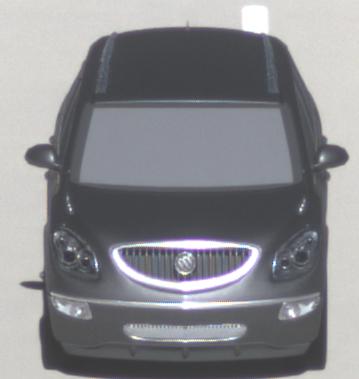
Make: Buick
Model: Enclave
Detailed model: GMT967
Model produced from: 2007
Model produced until: 2017
Doors: 5
Color: gray
Road condition: dry road
Daytime: morning or afternoon
Contrast: high contrast